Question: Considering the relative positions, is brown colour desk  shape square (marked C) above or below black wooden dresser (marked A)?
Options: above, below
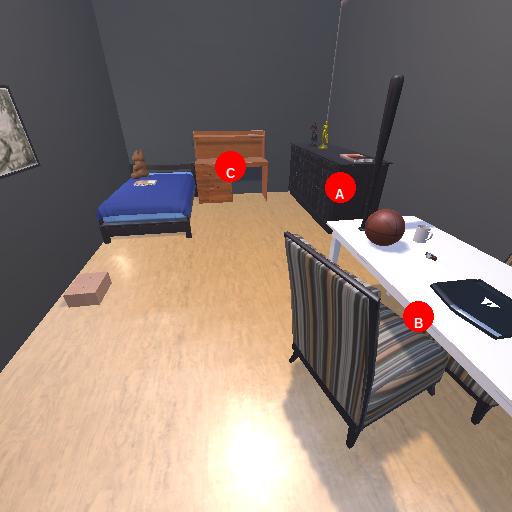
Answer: above